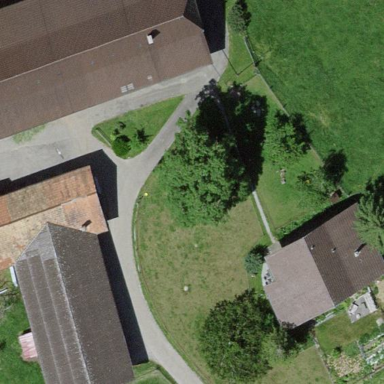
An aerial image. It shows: Farmyard area.